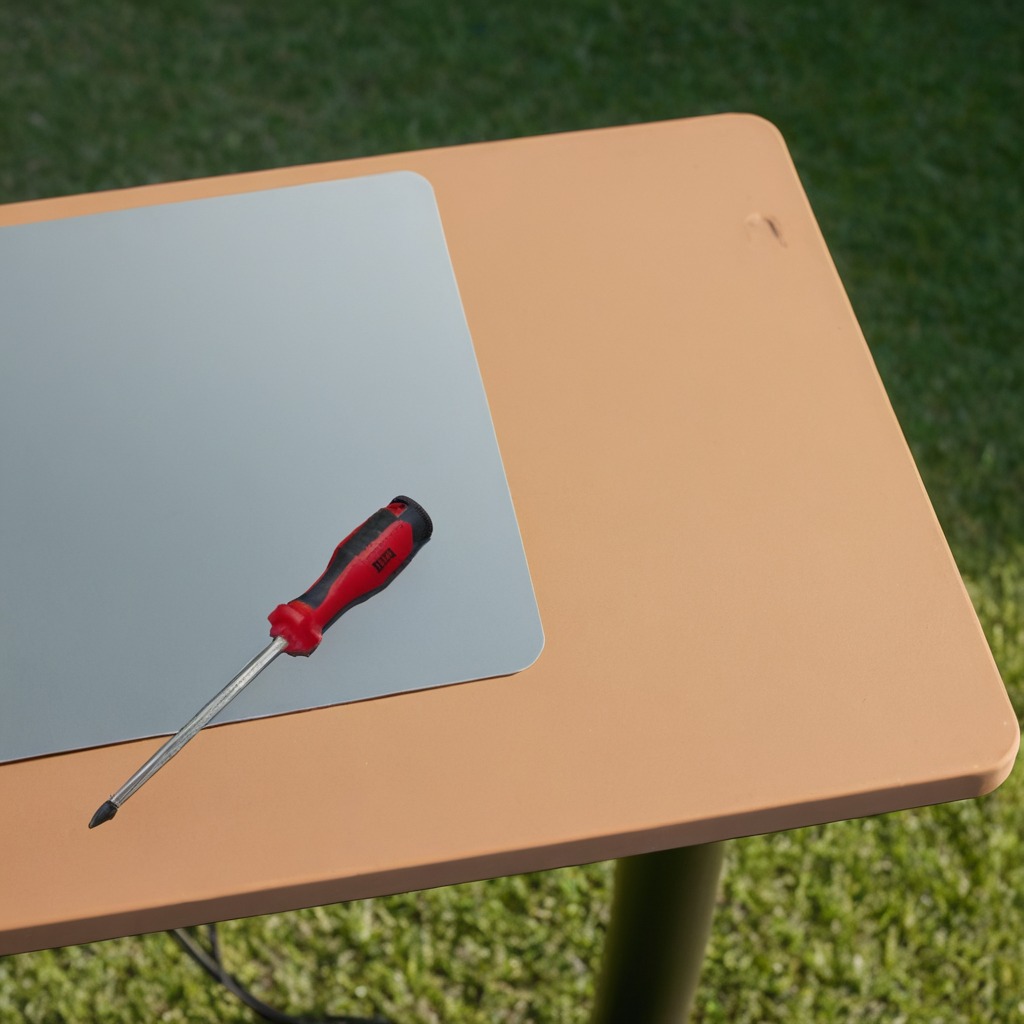
A screwdriver is lying on the textured surface of the utility table.